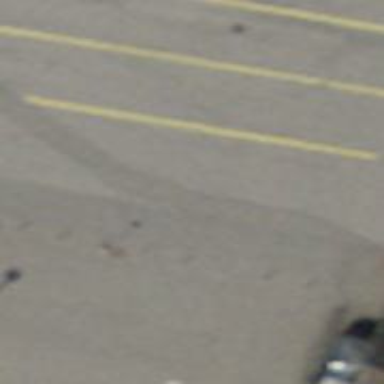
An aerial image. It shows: Bollard barrier.